Interaction volume radius: 5 \u00c5
Interaction volume height: 20 \u00c5
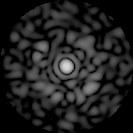
Disorder parameter: 0.7782